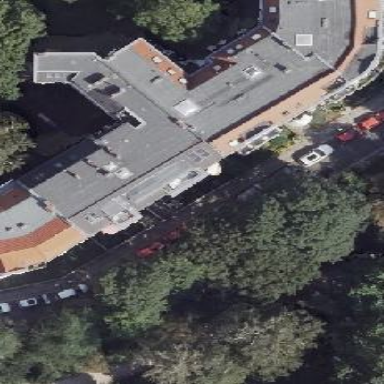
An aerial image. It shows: Unique apartment building with double saltbox roof shape.